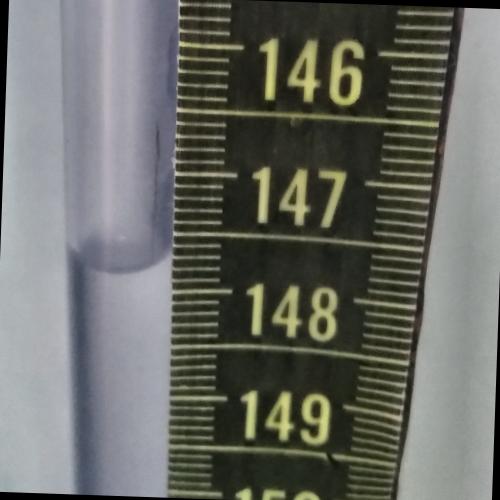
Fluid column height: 147.7 cm